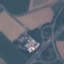
Land use / land cover: Highway